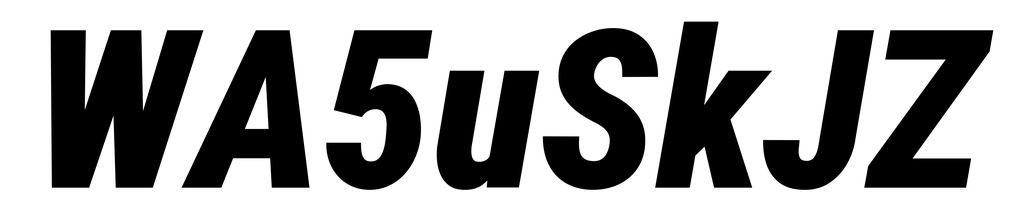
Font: Roboto-Italic_Condensed_Black_Italic